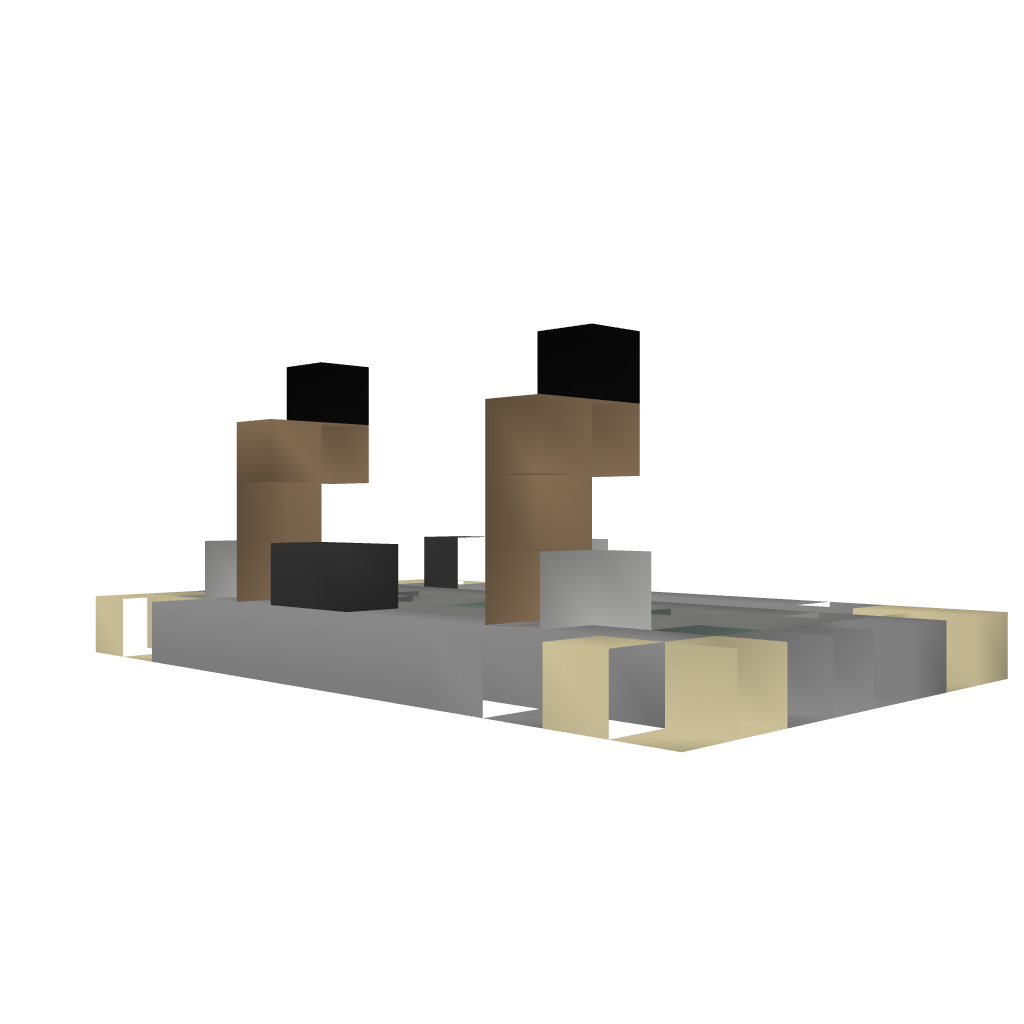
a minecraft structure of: Small Medieval Road